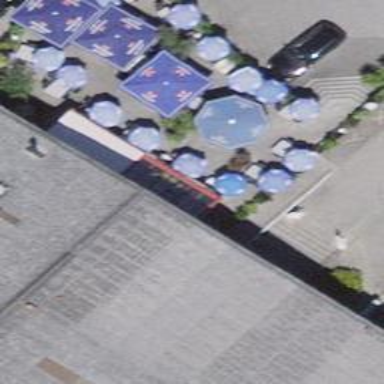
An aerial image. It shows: Restaurant.